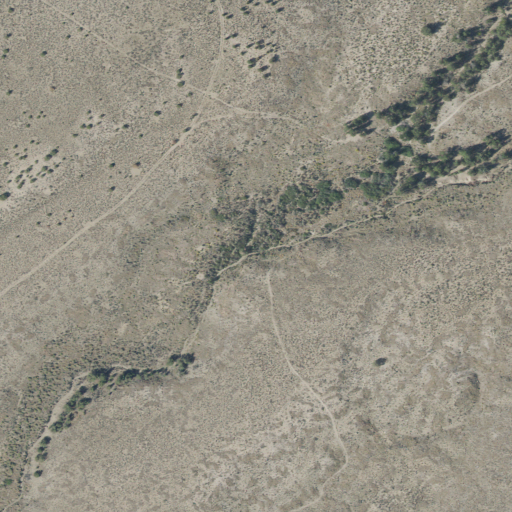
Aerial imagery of valley in Utah named Otts Canyon containing shrub, grassland, and evergreen forest